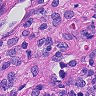
Metastatic tissue present: no